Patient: sex F, age 26
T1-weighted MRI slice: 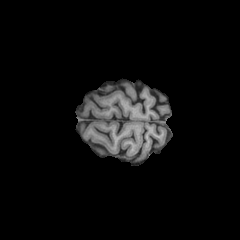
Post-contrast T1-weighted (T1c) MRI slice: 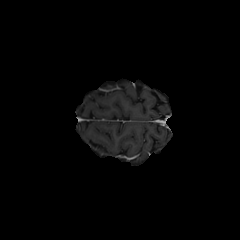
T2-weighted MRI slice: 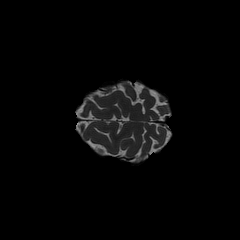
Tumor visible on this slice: yes
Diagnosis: Astrocytoma, IDH-mutant
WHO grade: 2